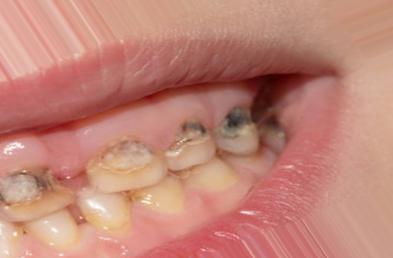
Condition: Caries